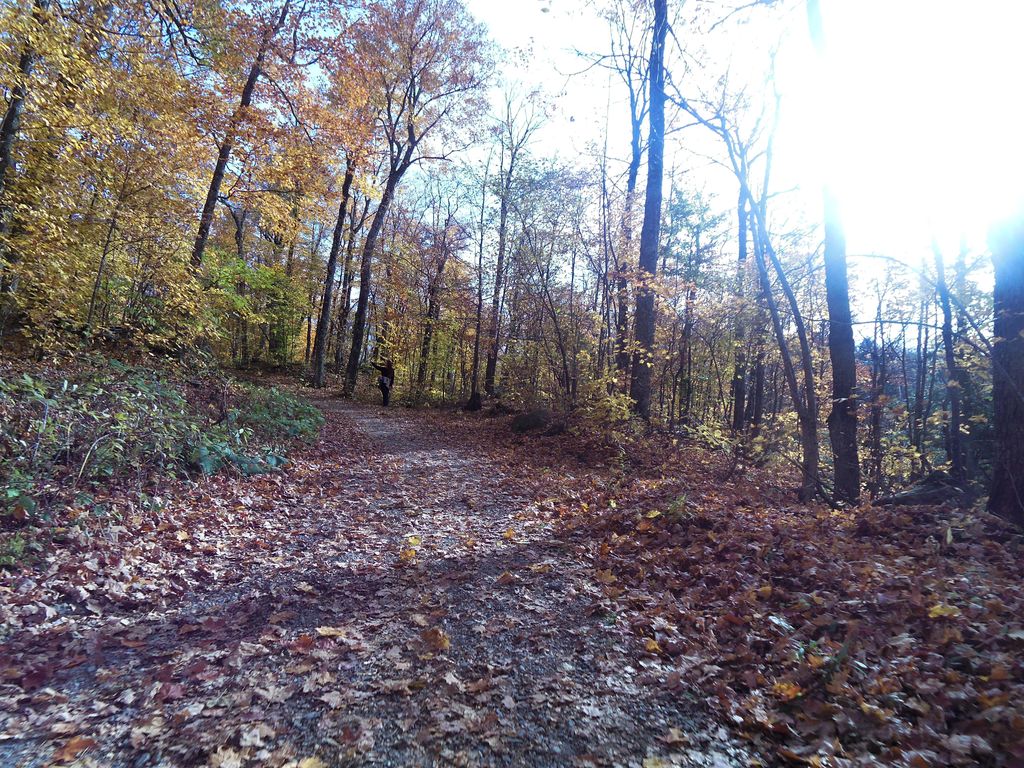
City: ottawa-gatineau